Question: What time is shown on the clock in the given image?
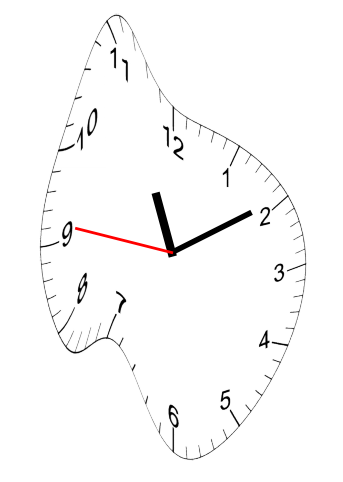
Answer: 11:09:46